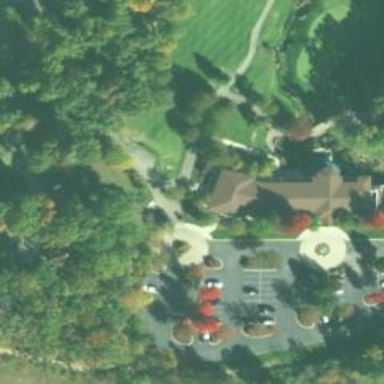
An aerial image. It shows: Golf course.